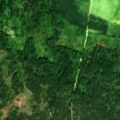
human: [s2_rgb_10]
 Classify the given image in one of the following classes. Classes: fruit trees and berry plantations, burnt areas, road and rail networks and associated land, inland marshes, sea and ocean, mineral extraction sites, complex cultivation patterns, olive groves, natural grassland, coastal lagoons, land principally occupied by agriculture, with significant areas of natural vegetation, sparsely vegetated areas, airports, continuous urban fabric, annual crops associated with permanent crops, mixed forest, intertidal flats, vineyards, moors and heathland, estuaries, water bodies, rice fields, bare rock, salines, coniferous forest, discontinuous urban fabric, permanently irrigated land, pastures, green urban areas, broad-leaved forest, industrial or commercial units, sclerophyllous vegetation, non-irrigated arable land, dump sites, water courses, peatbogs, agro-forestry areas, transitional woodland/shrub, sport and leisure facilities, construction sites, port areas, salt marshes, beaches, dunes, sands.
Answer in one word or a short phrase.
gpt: non-irrigated arable land, complex cultivation patterns, coniferous forest, transitional woodland/shrub